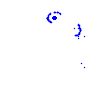
Particle: pion